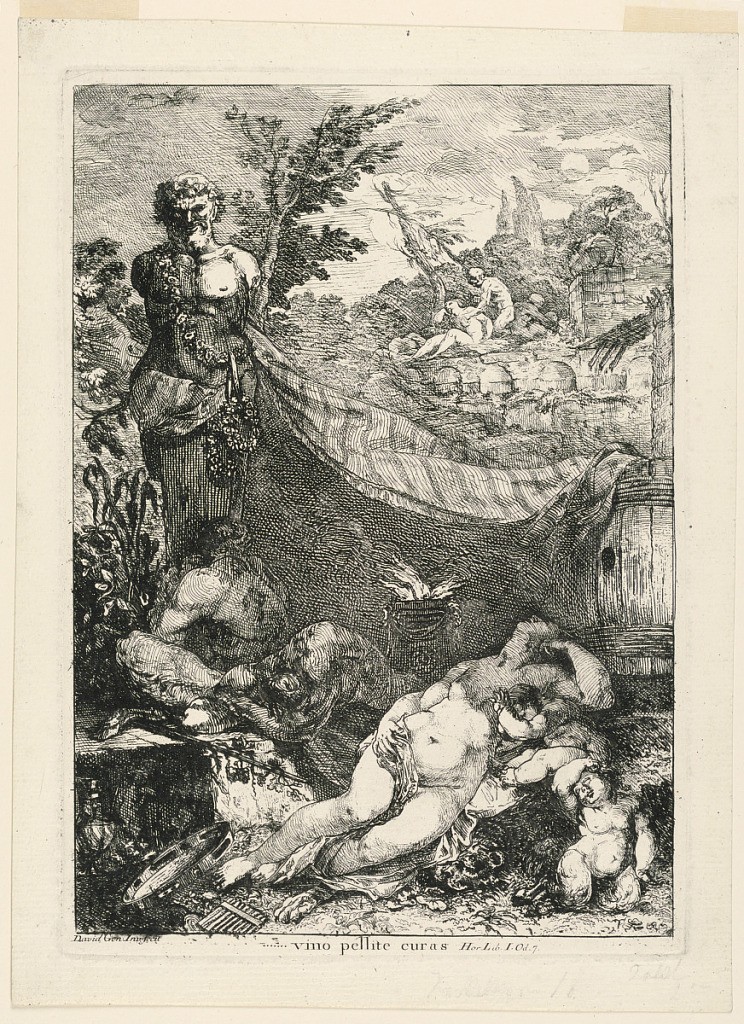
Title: ...vino pellite curas (Horace's Odes)
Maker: Giovanni David, Italian, 1743 - 1790
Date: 1775
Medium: etching
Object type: Print
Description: The barrel being empty the participants of the fest, human and Satyr, sleep.